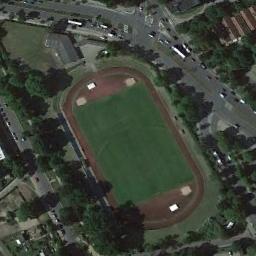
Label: ground_track_field